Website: home-depot
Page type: cart
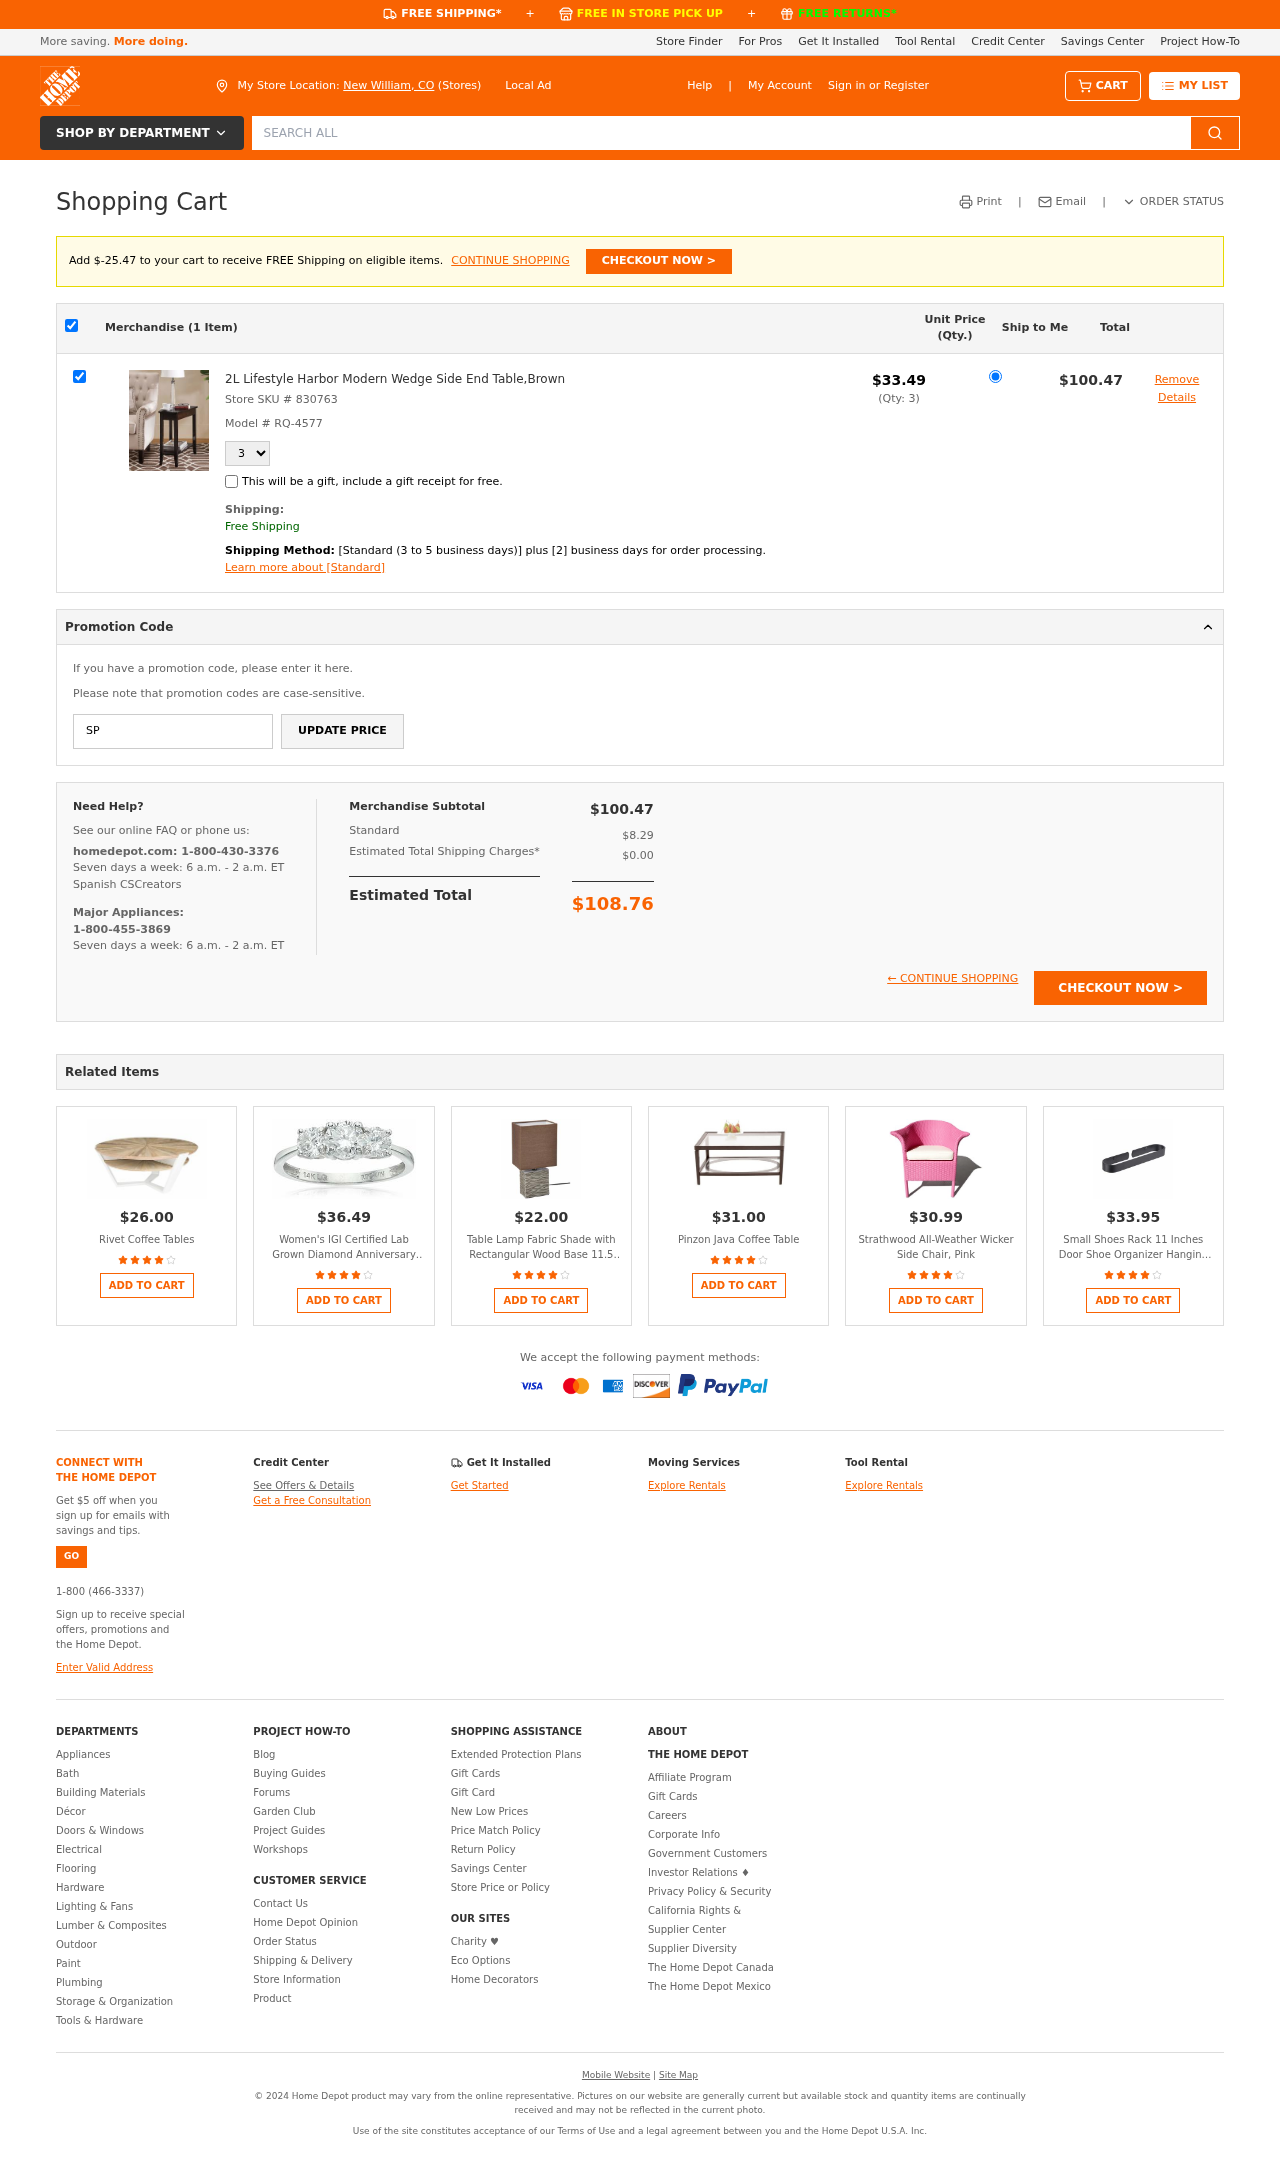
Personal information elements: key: PII_CITY_STATE
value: New William, CO
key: PII_PROMO_CODE
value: SPRING48
Product elements: key: PRODUCT1_NAME
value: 2L Lifestyle Harbor Modern Wedge Side End Table,Brown
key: PRODUCT1_PRICE
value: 33.49
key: PRODUCT1_QUANTITY
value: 3
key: PRODUCT2_NAME
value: Rivet Coffee Tables
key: PRODUCT2_PRICE
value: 26
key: PRODUCT2_RATING
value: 4.4
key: PRODUCT3_NAME
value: Women's IGI Certified Lab Grown Diamond Anniversary Ring in 14k White Gold (1.0 cttw, I-J Color, SI1
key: PRODUCT3_PRICE
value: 36.49
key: PRODUCT3_RATING
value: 4.4
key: PRODUCT4_NAME
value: Table Lamp Fabric Shade with Rectangular Wood Base 11.5 Inches
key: PRODUCT4_PRICE
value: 22
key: PRODUCT4_RATING
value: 4.4
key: PRODUCT5_NAME
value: Pinzon Java Coffee Table
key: PRODUCT5_PRICE
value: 31
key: PRODUCT5_RATING
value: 4.1
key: PRODUCT6_NAME
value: Strathwood All-Weather Wicker Side Chair, Pink
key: PRODUCT6_PRICE
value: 30.99
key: PRODUCT6_RATING
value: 4
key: PRODUCT7_NAME
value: Small Shoes Rack 11 Inches Door Shoe Organizer Hanging Shoe Shelves Aluminum RUSTPROOF Wall Mount No
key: PRODUCT7_PRICE
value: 33.95
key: PRODUCT7_RATING
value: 3.8
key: PRODUCT1_SKU
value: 830763
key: PRODUCT1_MODEL
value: RQ-4577
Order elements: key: AMOUNT_TO_FREE_SHIPPING
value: $-25.47
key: ORDER_NUM_ITEMS
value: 1
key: ORDER_SUBTOTAL
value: $100.47
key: ORDER_TAX
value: $8.29
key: ORDER_SHIPPING_COST
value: $0.00
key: ORDER_TOTAL
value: $108.76
Search elements: key: HEADER_SEARCH
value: SEARCH ALL